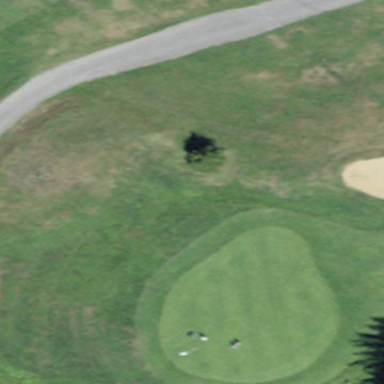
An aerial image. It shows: Golf green.